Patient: sex M, age 65
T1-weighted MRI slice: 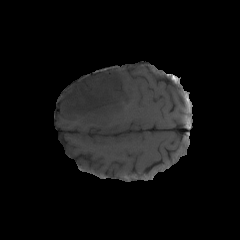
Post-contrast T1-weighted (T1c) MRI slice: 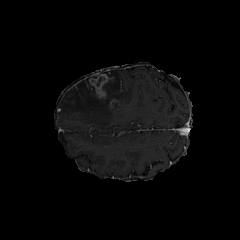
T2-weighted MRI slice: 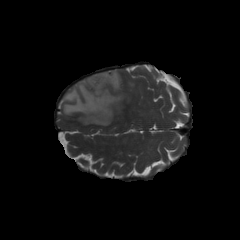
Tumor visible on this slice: yes
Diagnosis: Glioblastoma, IDH-wildtype
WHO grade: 4